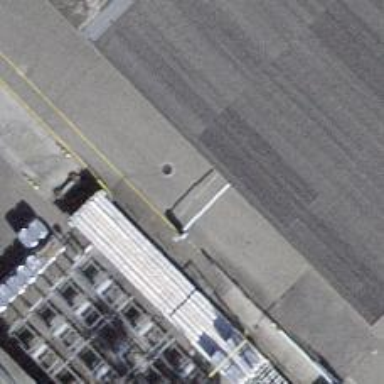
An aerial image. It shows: Lift gate barrier.